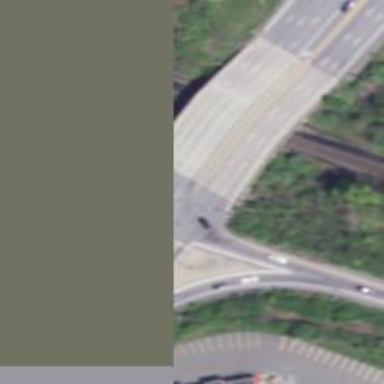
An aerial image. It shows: Primary highway bridge.